The image is an STFT spectrogram (time versus frequency) of a rolling-element bearing's vibration signal. Classify the bearing condition as one of: normal, inner_race, outer_race, ball.
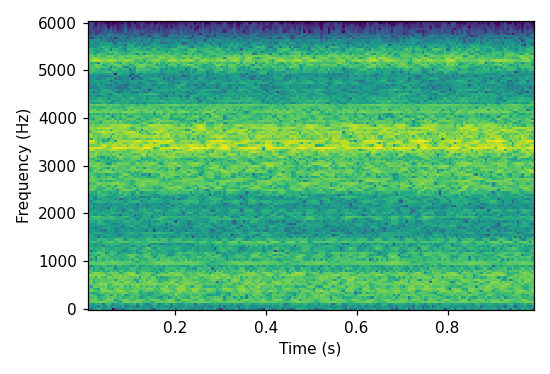
Answer: outer_race